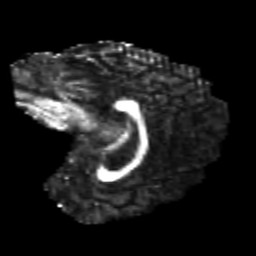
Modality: FA
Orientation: sagittal
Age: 22
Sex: female
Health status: healthy
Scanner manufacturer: philips
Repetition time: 7.385 s
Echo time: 0.08599 s